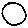
Label: circle